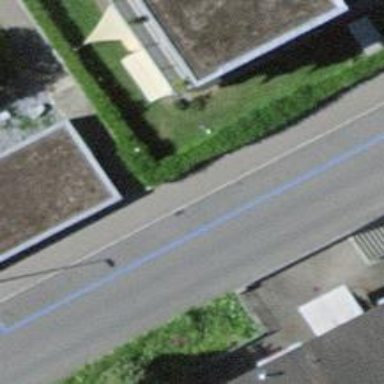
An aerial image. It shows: Sidewalk along the footway.